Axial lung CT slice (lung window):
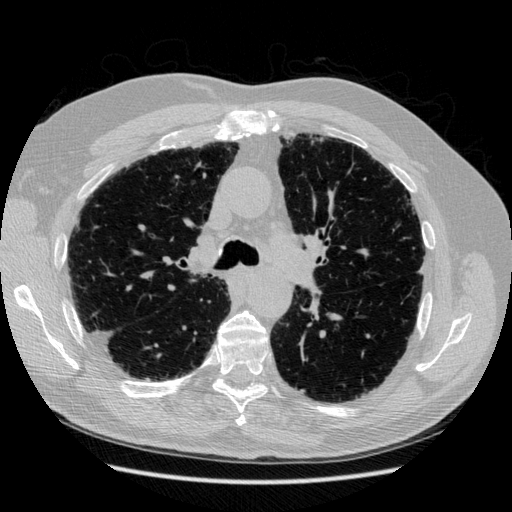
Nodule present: no